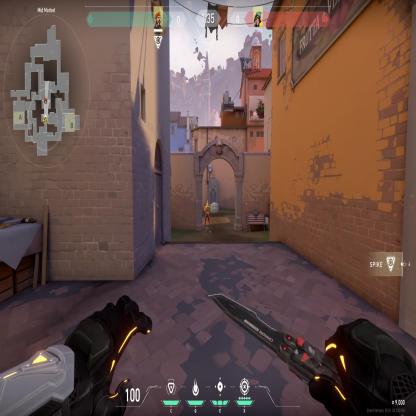
Label: enemy